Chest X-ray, PA view. Patient: 14 years old, sex F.
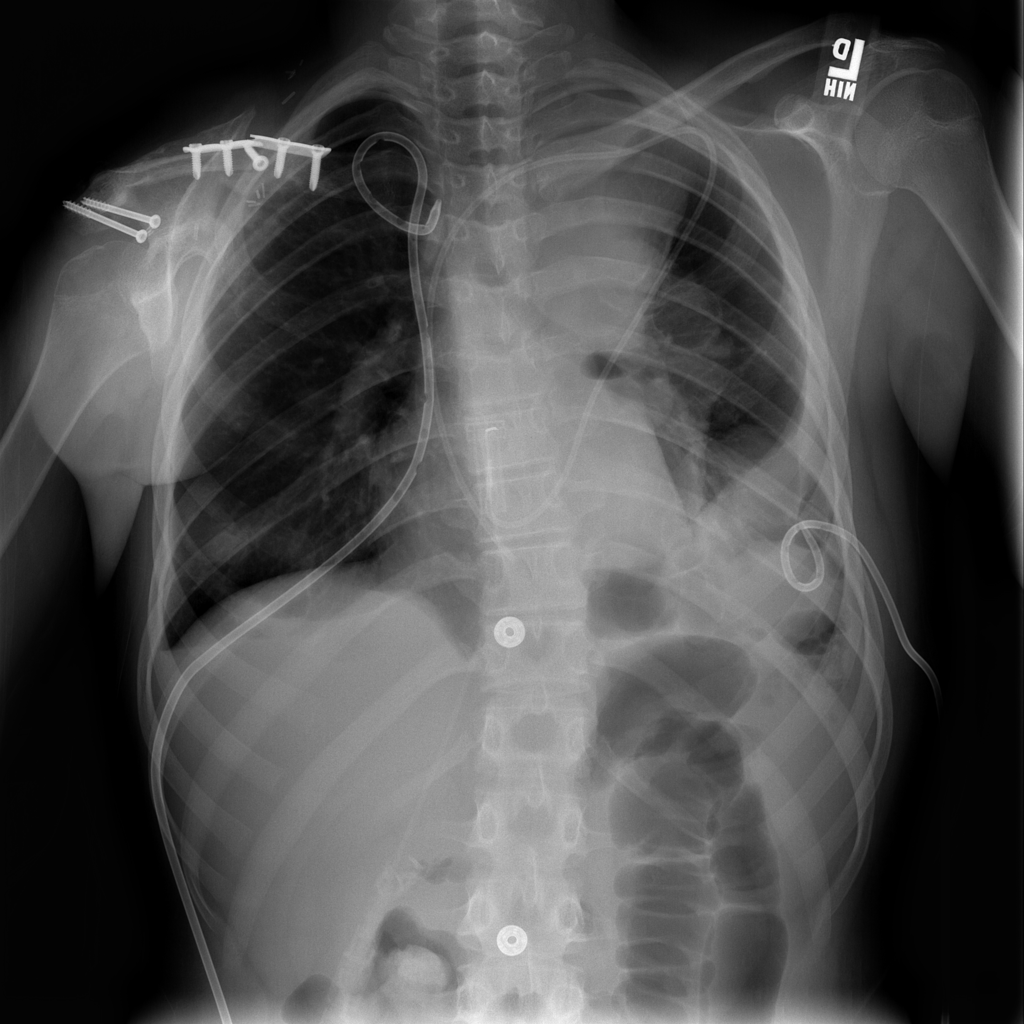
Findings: Mass, Pleural_Thickening, Pneumothorax